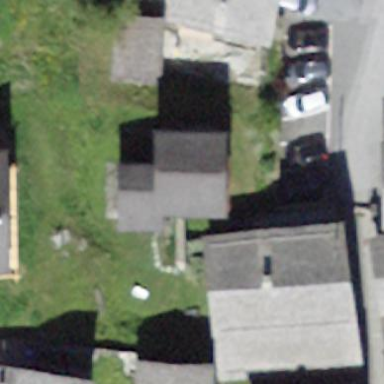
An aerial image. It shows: Building with tile roof.